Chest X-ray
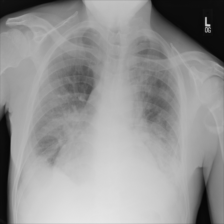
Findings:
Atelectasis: negative
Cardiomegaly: positive
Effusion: positive
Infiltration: negative
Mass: negative
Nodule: negative
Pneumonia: negative
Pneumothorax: negative
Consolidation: positive
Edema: negative
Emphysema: negative
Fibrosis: negative
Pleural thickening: negative
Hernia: negative